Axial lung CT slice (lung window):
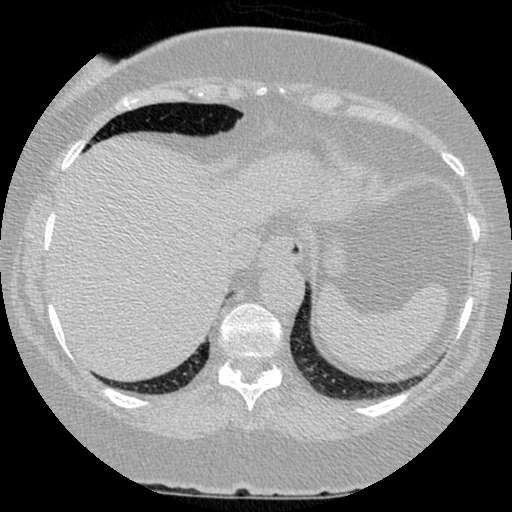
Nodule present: no